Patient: sex M, age 71
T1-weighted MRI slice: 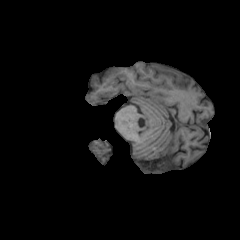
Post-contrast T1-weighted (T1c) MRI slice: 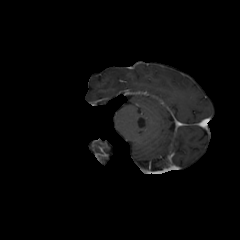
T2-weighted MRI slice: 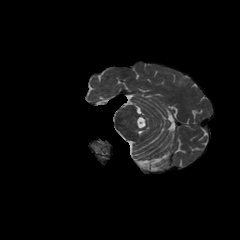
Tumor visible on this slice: no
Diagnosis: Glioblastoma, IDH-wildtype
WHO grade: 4